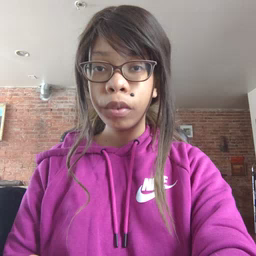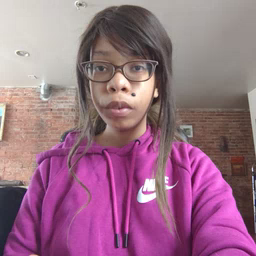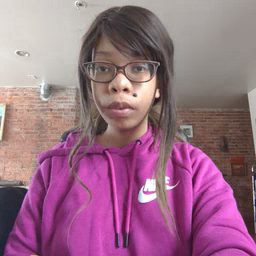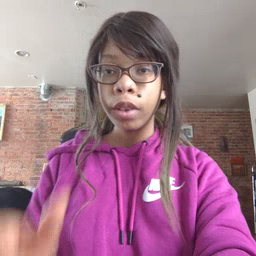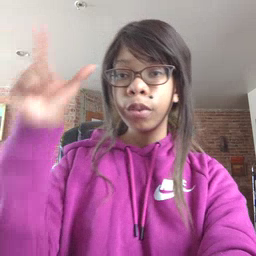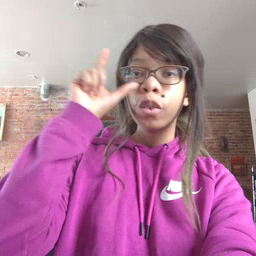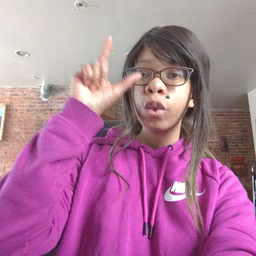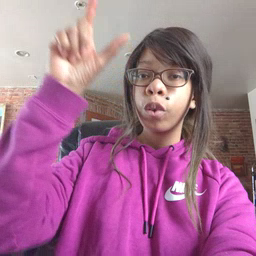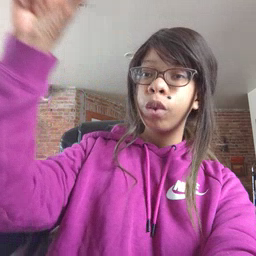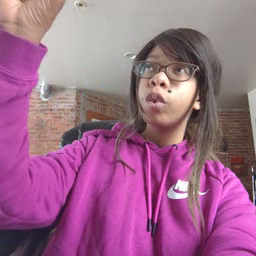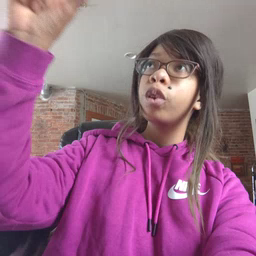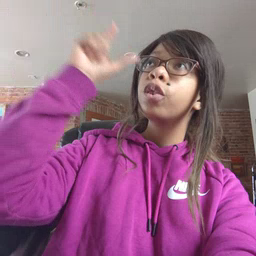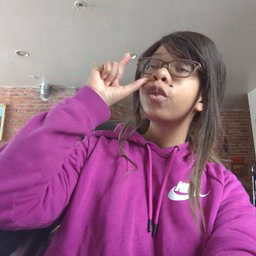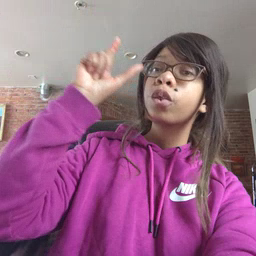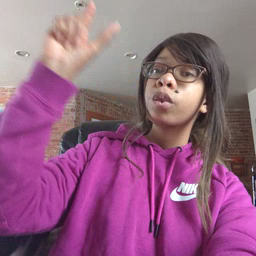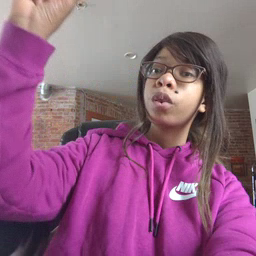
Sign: moon